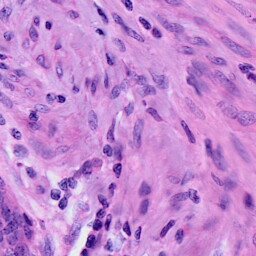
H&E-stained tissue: Cervix